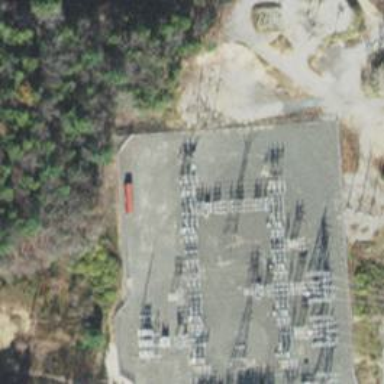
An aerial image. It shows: Switch used for power control.